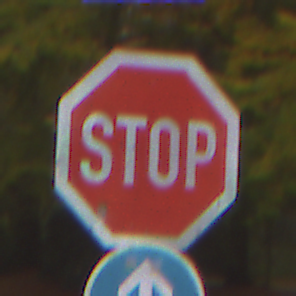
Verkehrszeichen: Stop
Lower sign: VorgeschriebeneFahrtrichtungGeradeaus
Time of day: Midday
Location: Outdoor (Nature)
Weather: Overcast
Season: Autumn
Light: Natural